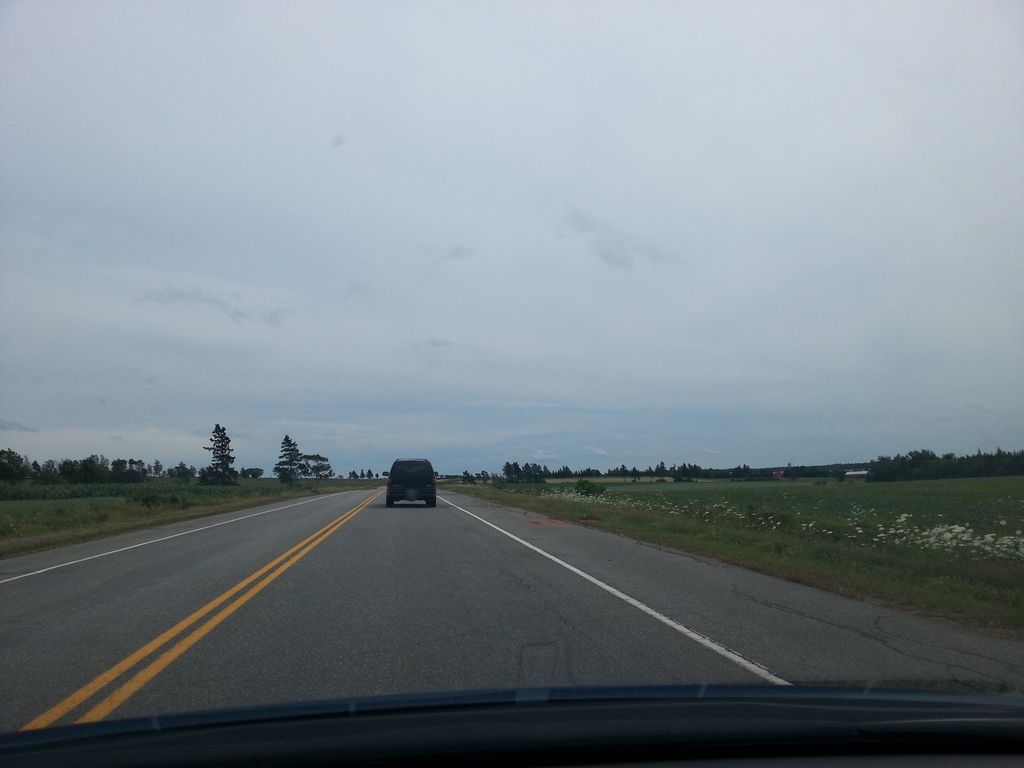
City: charlottetown